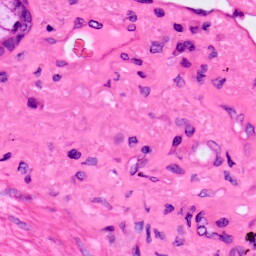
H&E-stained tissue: Lung